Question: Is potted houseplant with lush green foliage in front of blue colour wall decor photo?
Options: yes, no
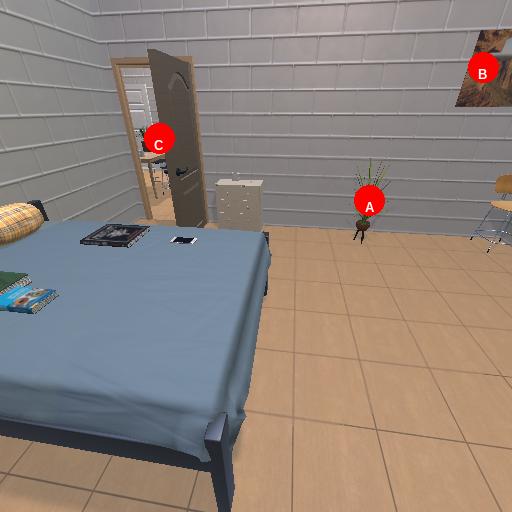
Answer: yes